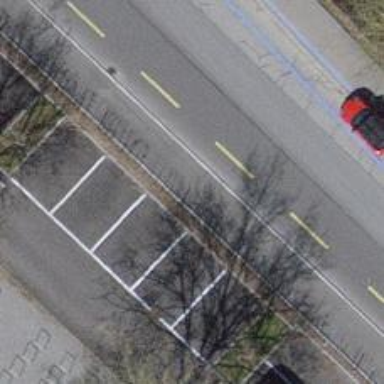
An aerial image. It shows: Parking aisle designated as service road.